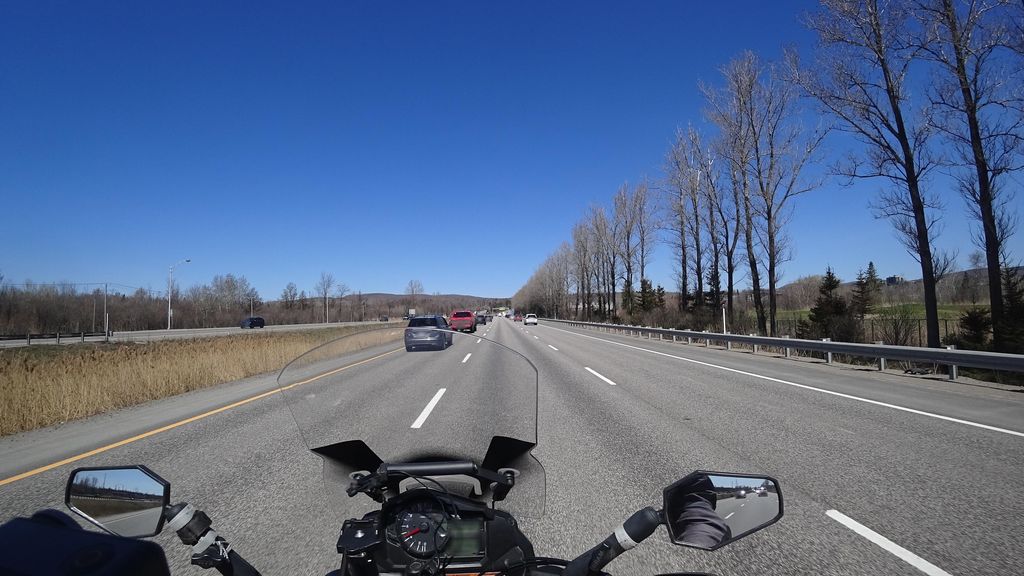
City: quebec_city